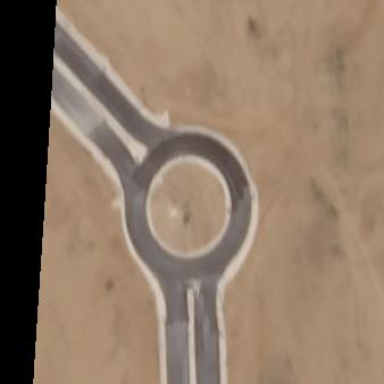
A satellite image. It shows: Unclassified road featuring roundabout.